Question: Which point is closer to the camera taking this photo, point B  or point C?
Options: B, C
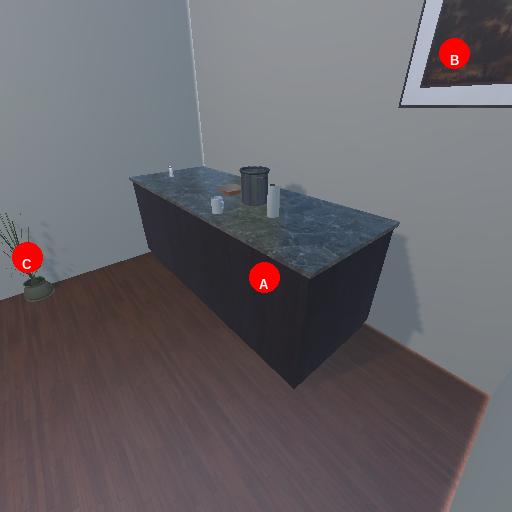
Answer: B